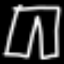
Label: pants